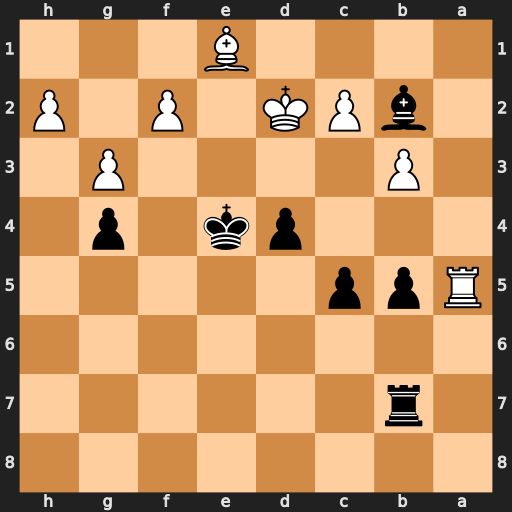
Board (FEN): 8/1r6/8/Rpp5/3pk1p1/1P4P1/1bPK1P1P/4B3
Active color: b
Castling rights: -
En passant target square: -
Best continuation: Bc3+ Ke2 Bxa5